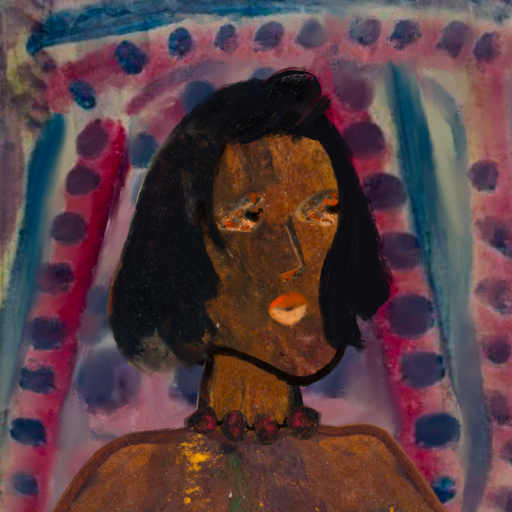
Background: HillGirl, Head And Neck Side: Mosgoul, Face Side: Gypsy_Queen, Bust: Comrade, Hair Side: Mosgoul, Head Accessory: Blank, Second Necklace: Blank, Necklace: Mosgoul, Baby: Blank